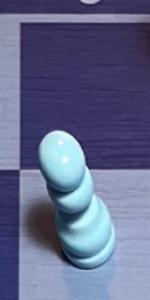
Label: Pawn_White